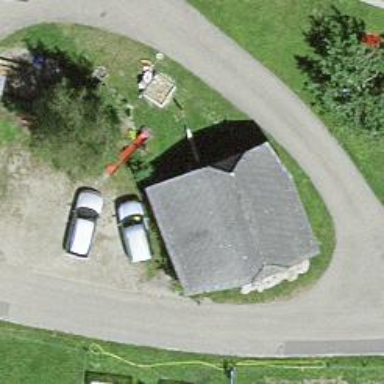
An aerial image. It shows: Barn.